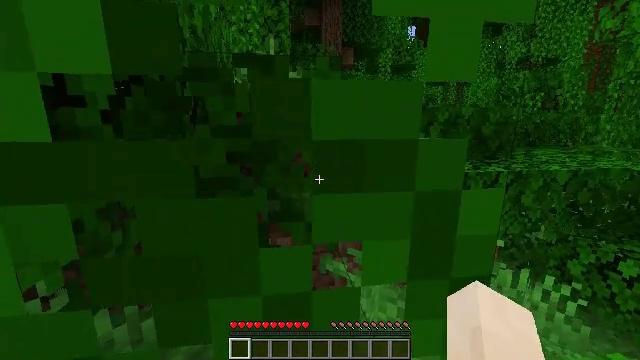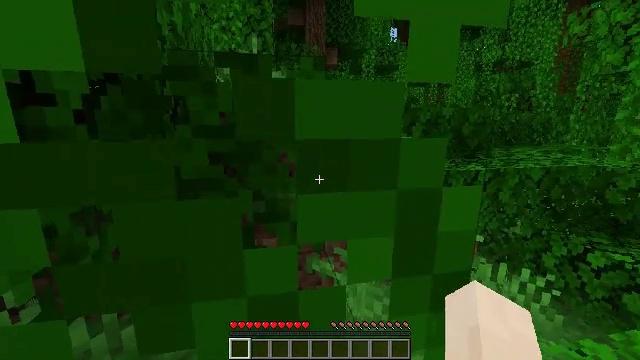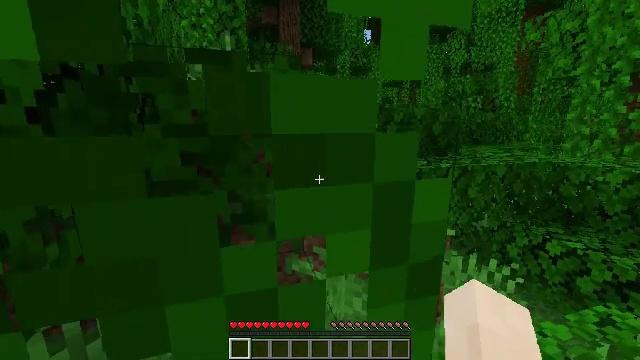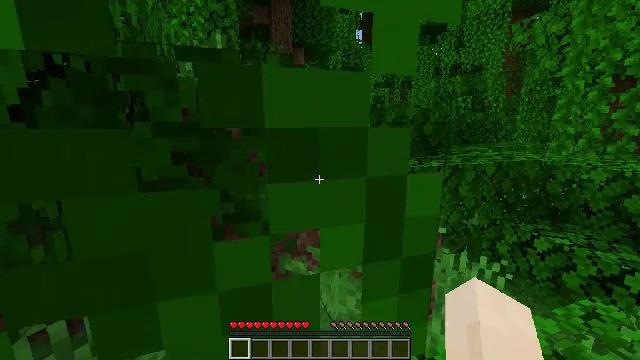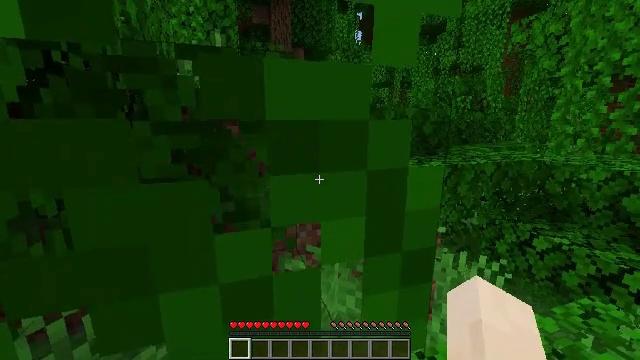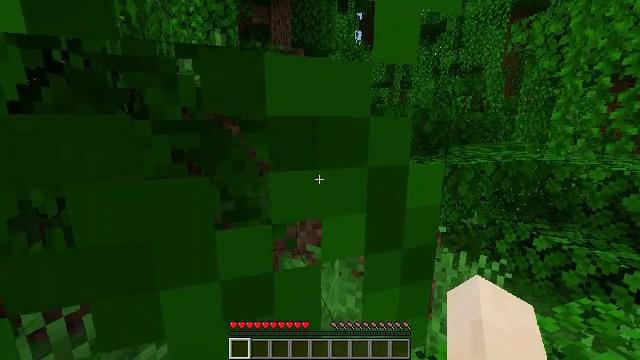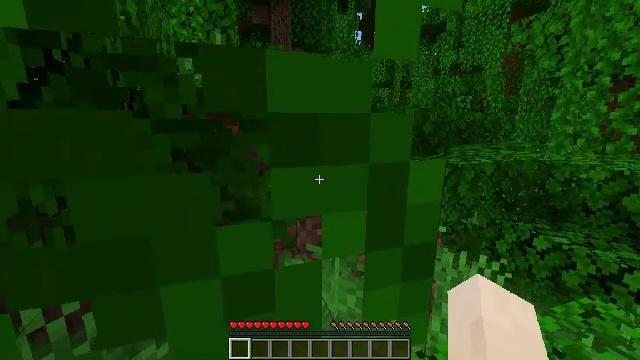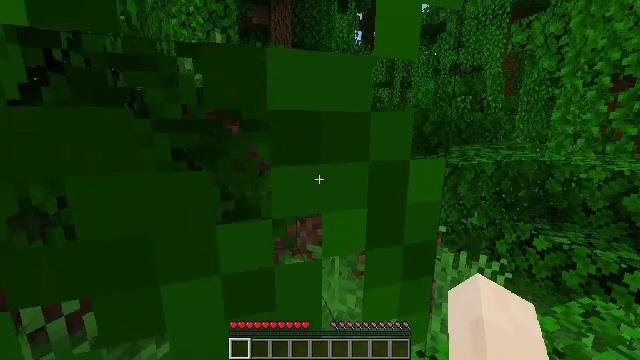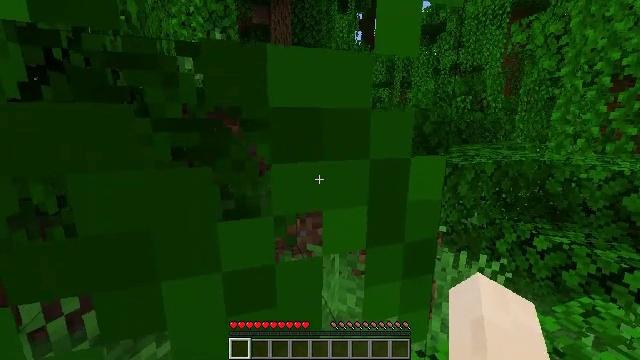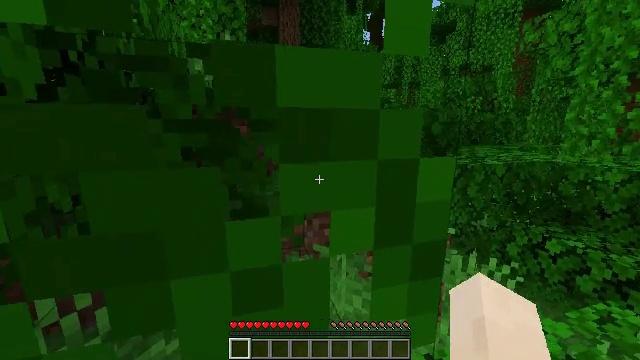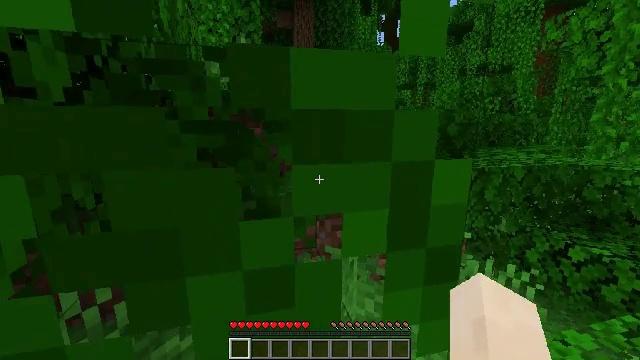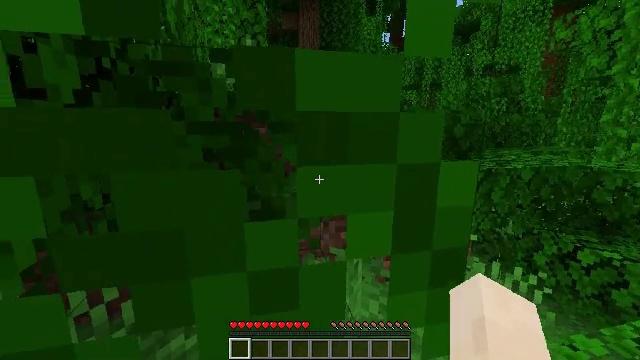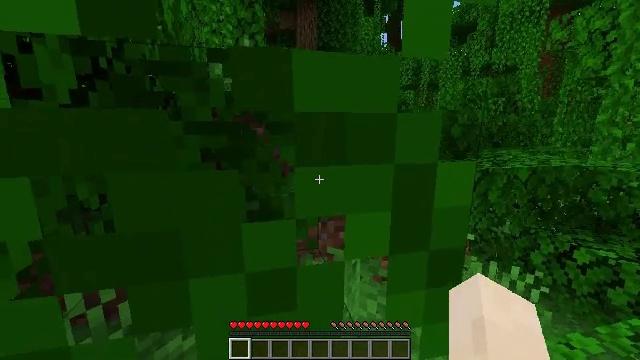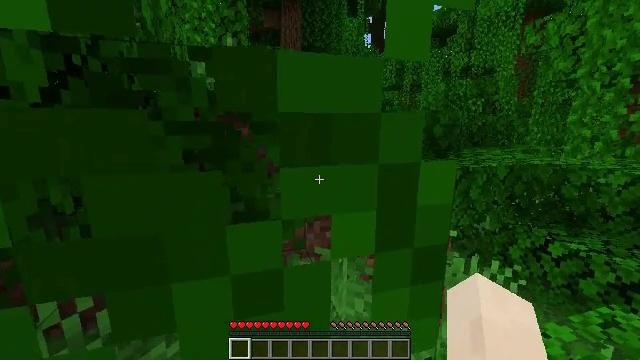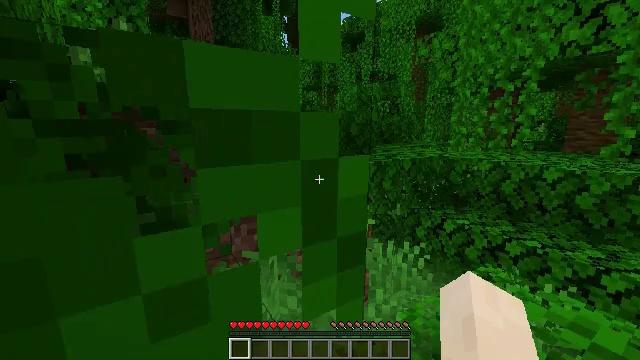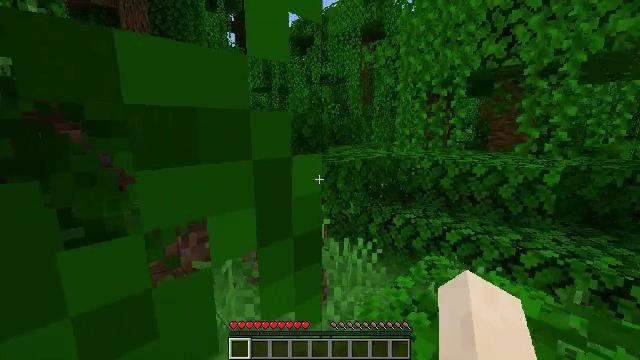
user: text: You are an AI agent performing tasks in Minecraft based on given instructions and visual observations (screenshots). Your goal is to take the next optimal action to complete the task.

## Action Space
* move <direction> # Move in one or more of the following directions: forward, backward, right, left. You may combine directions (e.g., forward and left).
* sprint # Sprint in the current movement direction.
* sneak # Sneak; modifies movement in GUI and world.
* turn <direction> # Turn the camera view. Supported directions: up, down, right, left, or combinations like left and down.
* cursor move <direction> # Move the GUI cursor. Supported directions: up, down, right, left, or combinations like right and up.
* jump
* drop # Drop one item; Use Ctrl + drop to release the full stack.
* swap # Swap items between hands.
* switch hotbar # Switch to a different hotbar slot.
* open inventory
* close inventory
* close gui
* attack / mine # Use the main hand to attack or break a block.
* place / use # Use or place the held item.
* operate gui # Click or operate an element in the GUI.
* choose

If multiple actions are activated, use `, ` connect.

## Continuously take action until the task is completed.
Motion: motion action
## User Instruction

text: Harvest bamboo from the farm.
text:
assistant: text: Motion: move forward and move right, turn right
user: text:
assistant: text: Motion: move forward and move right, turn right
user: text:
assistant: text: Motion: move forward and move right, turn right
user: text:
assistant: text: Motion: move forward and move right
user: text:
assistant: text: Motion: move forward and move right
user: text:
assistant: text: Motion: move forward and move right
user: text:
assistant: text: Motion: move forward and move right
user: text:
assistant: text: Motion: move forward and move right
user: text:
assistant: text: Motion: move forward and move right, turn left
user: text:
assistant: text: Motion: move forward and move right, turn left
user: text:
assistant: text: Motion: move forward and move right, turn left
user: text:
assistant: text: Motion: move forward and move right
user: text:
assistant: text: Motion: move forward and move right, turn right
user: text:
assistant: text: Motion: move forward and move right, turn right
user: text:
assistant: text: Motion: move forward and move right, turn right
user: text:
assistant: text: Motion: move right, turn right and up
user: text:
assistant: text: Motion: move right, turn right
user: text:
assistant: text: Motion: move right, turn right
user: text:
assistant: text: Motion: move right, turn right and down
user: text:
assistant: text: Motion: move right, turn right and down
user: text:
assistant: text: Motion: move right, turn right and down
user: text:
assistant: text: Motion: move right, turn left
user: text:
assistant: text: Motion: move right, turn left and down
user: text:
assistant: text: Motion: move right, turn left and down
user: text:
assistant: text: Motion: move right, turn left and down, jump
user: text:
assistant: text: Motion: move right, turn left, jump
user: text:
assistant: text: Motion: move right, turn up, jump
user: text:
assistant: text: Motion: move forward and move right, turn right and up, jump
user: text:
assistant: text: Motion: move forward, turn right and up, jump
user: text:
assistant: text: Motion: move forward, turn right and up, jump